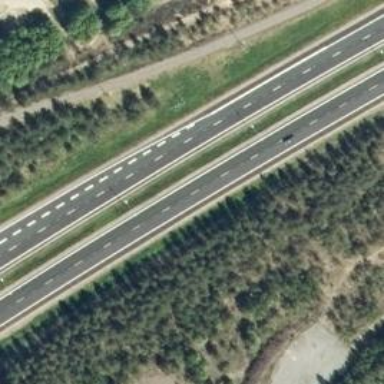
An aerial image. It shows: Motorway junction.